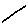
Label: line